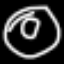
Label: donut